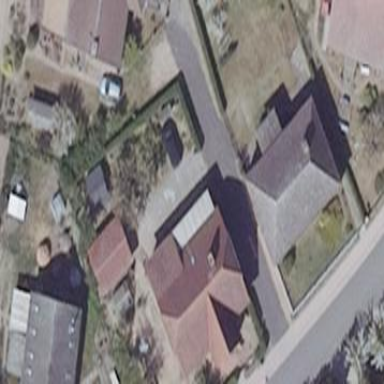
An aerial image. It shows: Charming house with half-hipped roof made of roof tiles.